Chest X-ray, PA view. Patient: 59 years old, sex F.
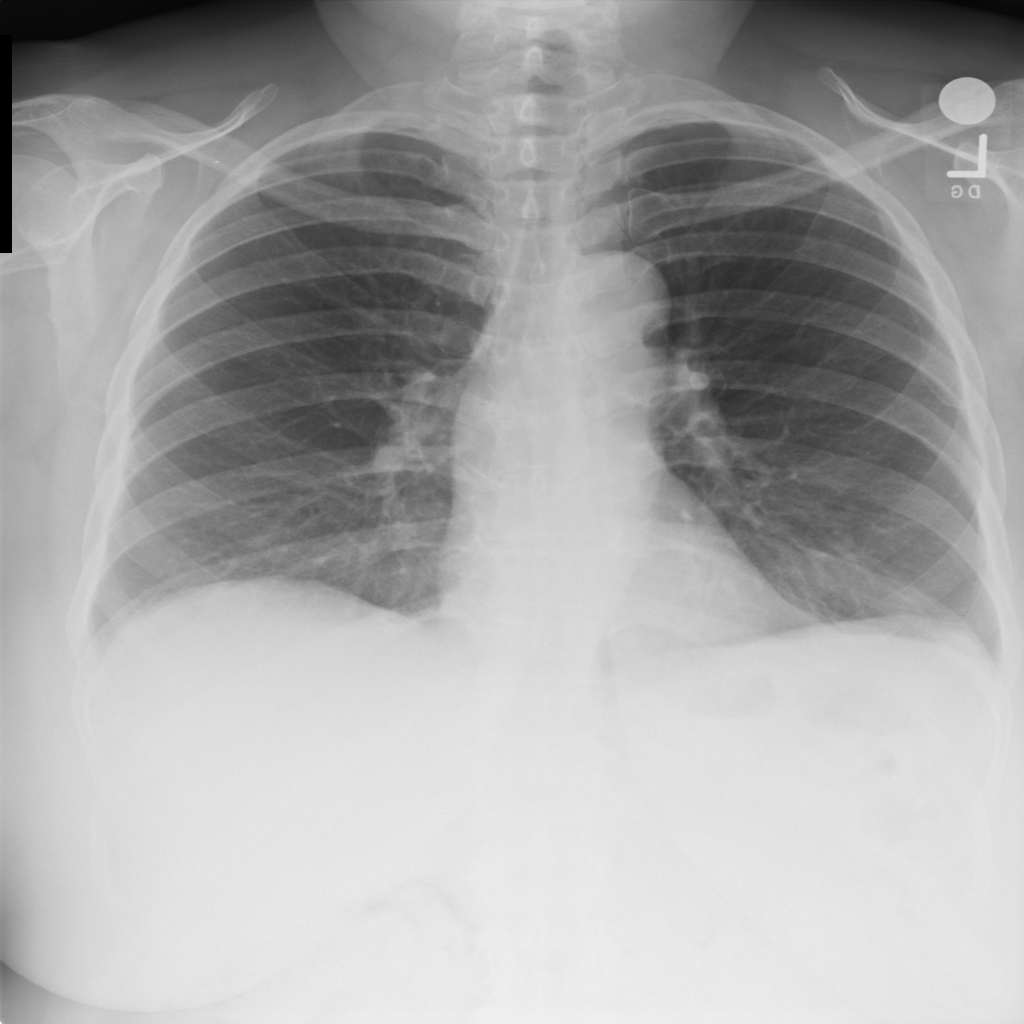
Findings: No Finding